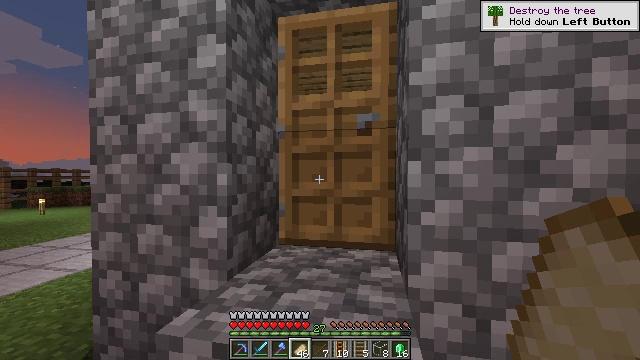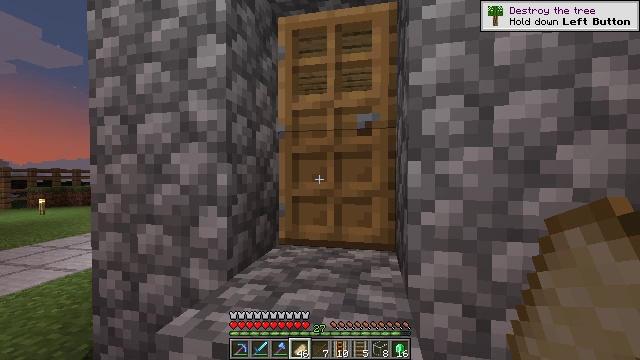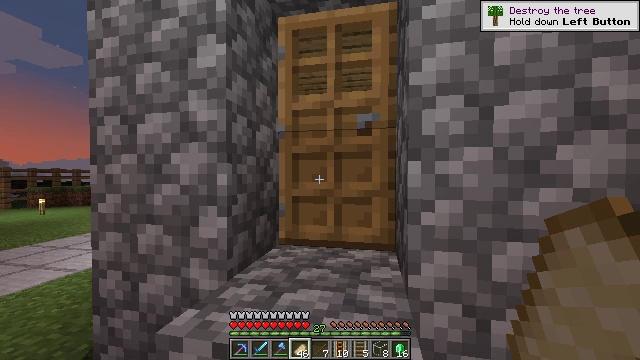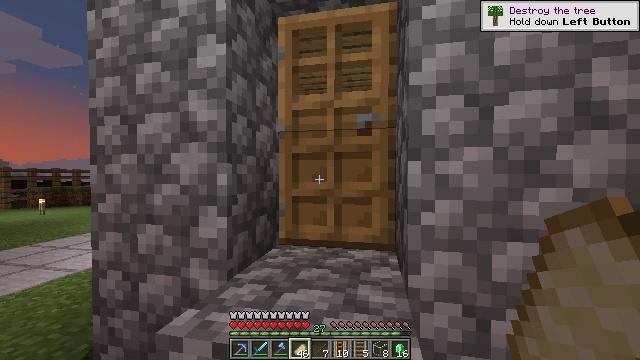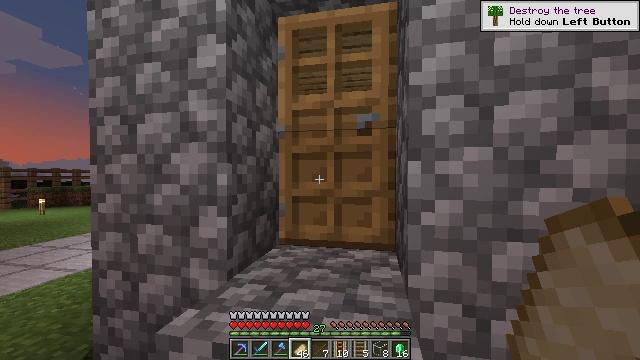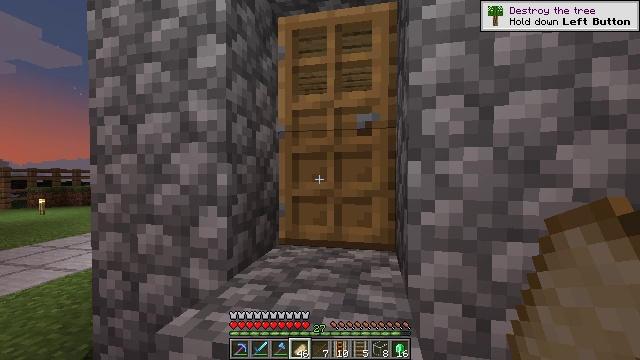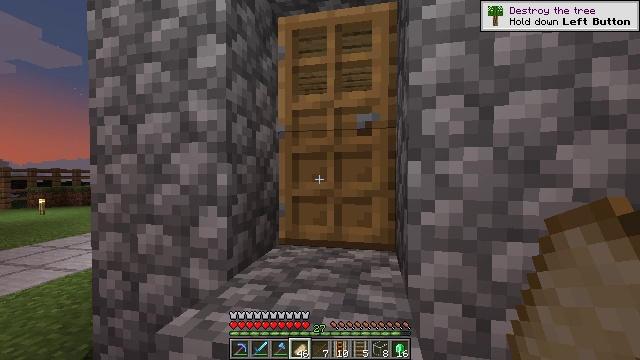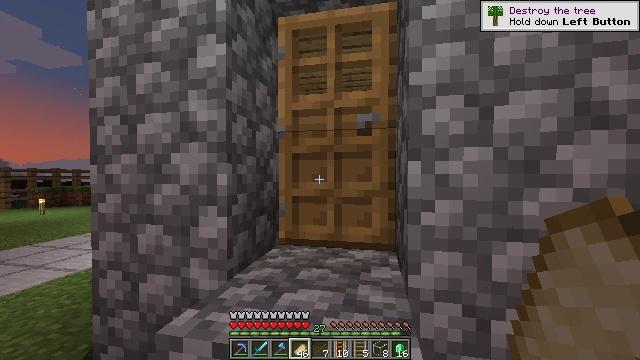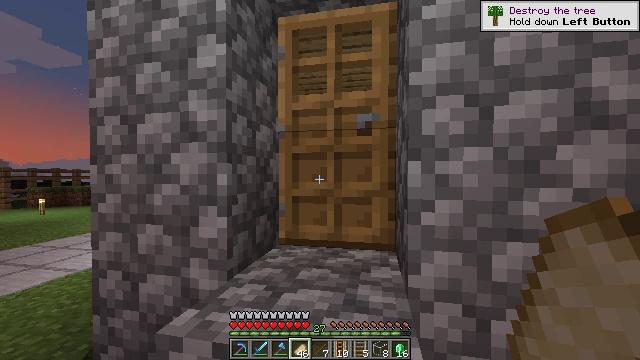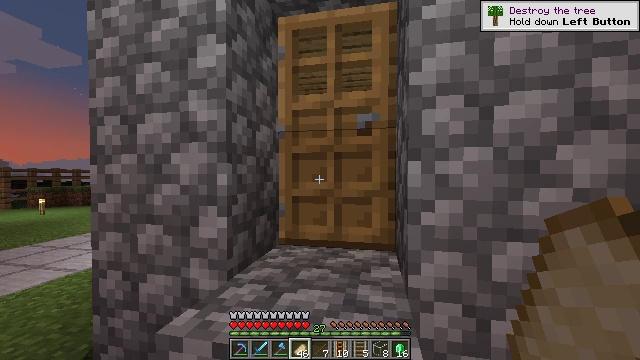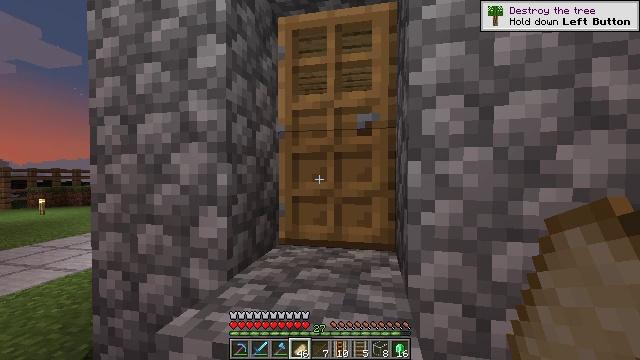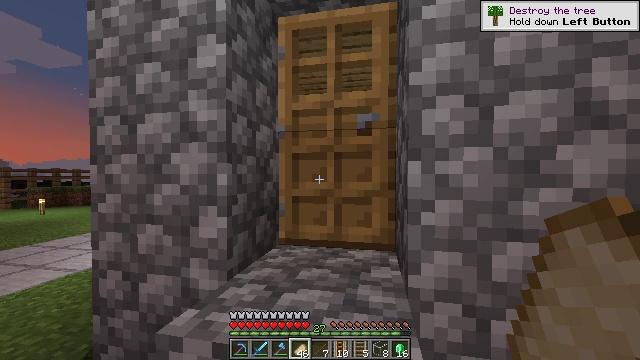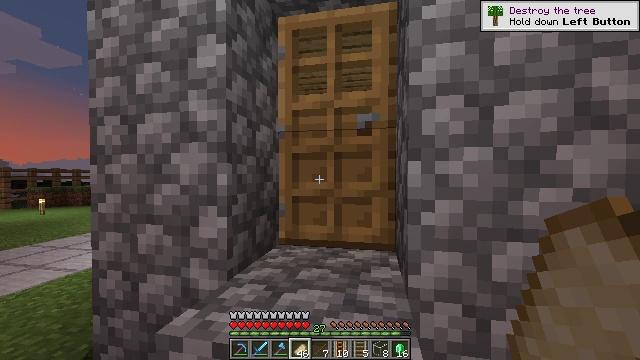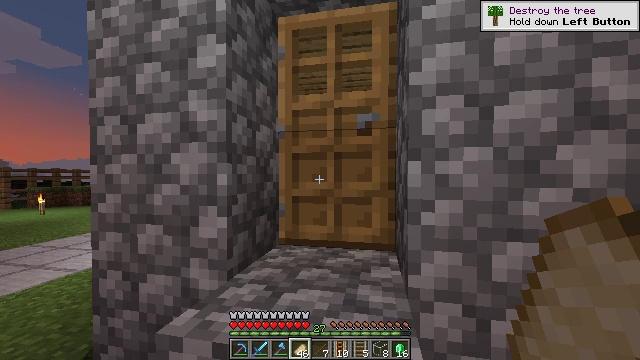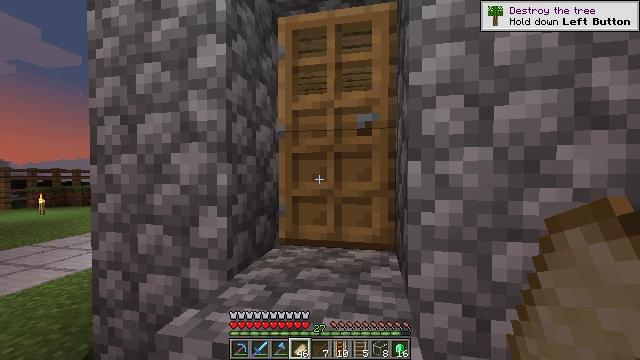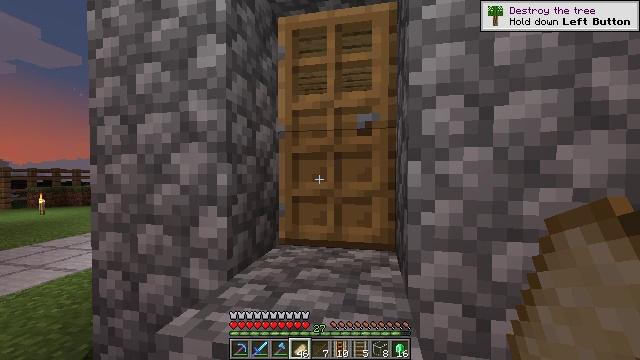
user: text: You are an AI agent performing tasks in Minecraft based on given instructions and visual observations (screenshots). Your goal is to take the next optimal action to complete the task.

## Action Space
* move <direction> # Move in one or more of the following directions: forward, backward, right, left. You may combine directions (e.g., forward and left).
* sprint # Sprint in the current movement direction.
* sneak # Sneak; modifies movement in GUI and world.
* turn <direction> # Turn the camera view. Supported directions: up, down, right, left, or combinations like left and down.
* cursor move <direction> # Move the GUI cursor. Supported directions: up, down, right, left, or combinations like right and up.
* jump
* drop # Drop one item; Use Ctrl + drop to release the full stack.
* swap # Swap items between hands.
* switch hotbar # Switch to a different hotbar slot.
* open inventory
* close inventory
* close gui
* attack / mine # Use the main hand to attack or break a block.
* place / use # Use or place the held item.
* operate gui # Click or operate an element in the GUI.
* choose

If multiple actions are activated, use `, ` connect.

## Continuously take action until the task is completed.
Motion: motion action
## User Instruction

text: Use cactus to craft a green dye.
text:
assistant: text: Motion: no_op
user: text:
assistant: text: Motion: no_op
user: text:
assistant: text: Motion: no_op
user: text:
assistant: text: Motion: no_op
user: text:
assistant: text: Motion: no_op
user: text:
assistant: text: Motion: no_op
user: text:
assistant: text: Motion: no_op
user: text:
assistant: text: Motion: no_op
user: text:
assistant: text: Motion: no_op
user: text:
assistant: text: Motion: no_op
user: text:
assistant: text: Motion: no_op
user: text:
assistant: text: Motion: no_op
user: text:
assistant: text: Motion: no_op
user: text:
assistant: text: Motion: no_op
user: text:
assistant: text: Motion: no_op
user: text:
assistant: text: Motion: no_op
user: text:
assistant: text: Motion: no_op
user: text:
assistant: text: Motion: no_op
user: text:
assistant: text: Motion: no_op
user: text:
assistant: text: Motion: no_op
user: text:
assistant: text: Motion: no_op
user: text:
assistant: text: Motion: no_op
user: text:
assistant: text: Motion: no_op
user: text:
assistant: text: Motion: no_op
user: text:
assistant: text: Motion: no_op
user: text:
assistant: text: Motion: no_op
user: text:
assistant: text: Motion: no_op
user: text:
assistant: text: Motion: no_op
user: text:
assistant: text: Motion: no_op
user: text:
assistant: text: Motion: no_op